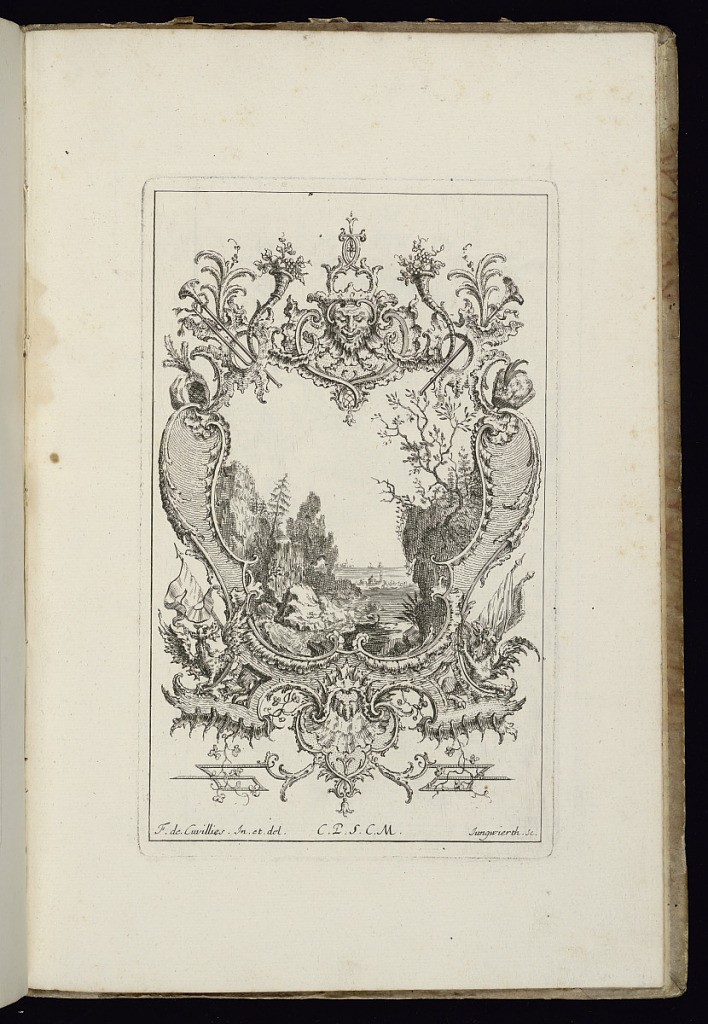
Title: Cartouche with Valley Landscape
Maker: François de Cuvilliés the Elder, Belgian, 1695 - 1768
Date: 1738
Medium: Engraving on paper
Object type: Bound print
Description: Design for symmetrical upright cartouche topped by a mask with dragons at lower left and right. Within the frame, a landscape scene of a valley between two mountains, a small town or village indicated by buildings in the distance.